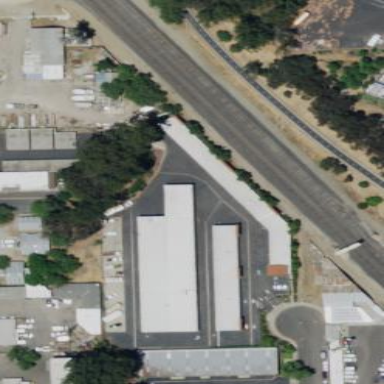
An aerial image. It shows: Building housing storage rental shop.